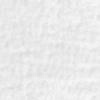
Label: no_change